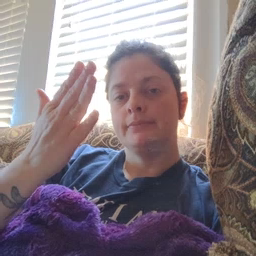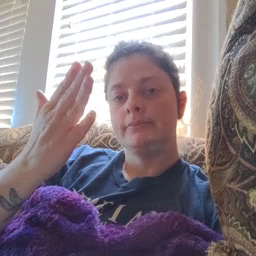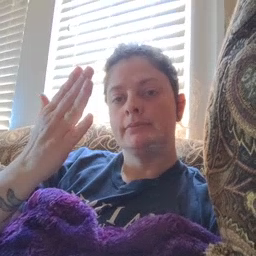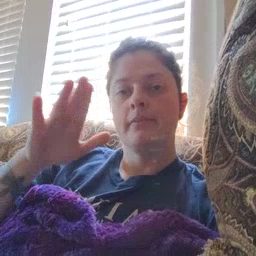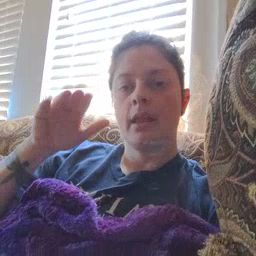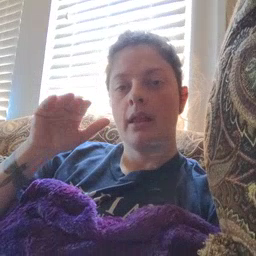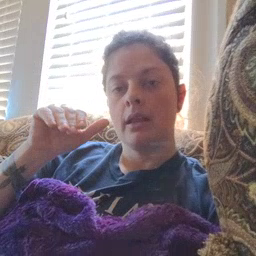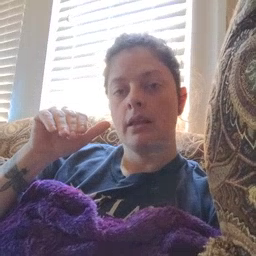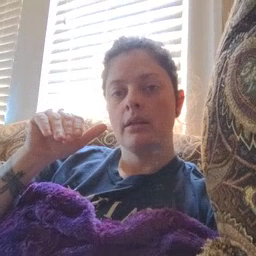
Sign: bye